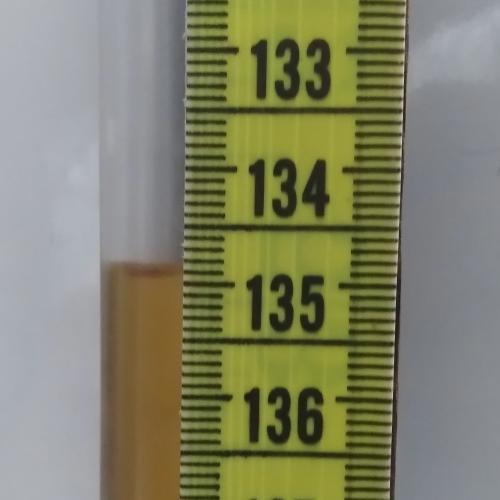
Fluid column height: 134.9 cm